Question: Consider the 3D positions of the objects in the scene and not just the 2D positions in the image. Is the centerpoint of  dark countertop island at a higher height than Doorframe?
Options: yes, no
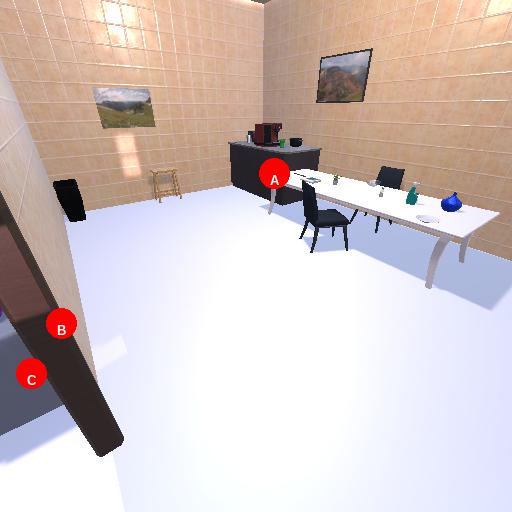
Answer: yes